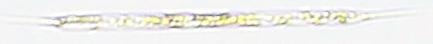
Label: Rhizosolenia